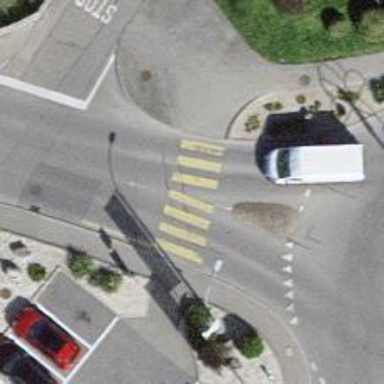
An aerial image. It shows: Marked crossing on the road.